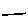
Label: line